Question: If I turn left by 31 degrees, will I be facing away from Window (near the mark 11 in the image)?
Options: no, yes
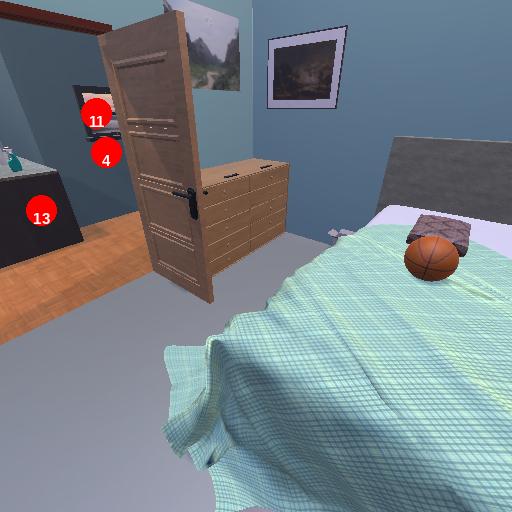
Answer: no